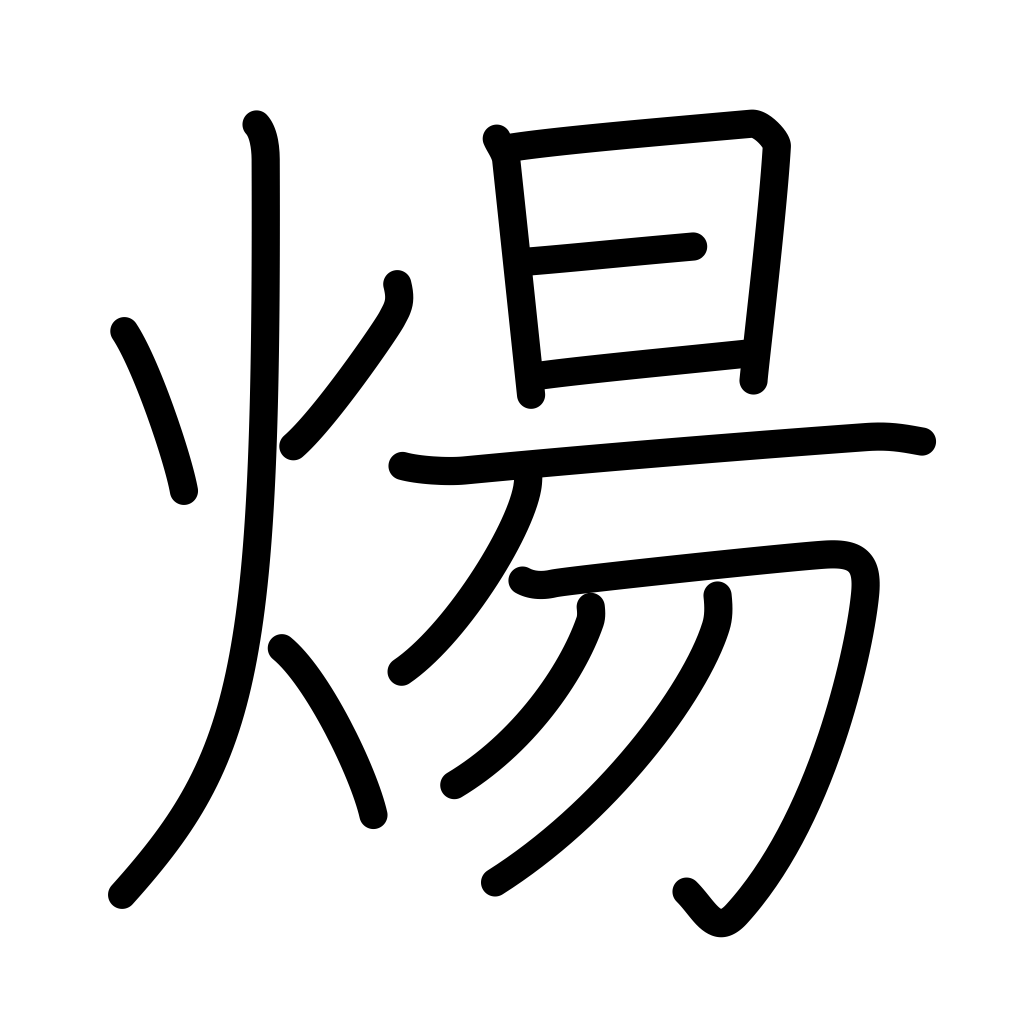
Meaning: roast, burn